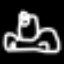
Label: frog